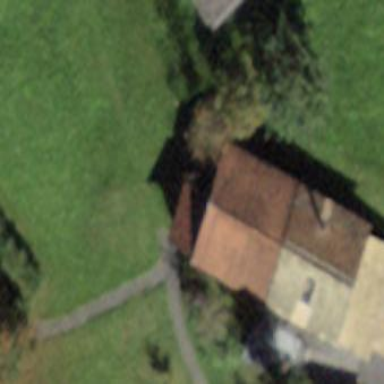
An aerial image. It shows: Barn.